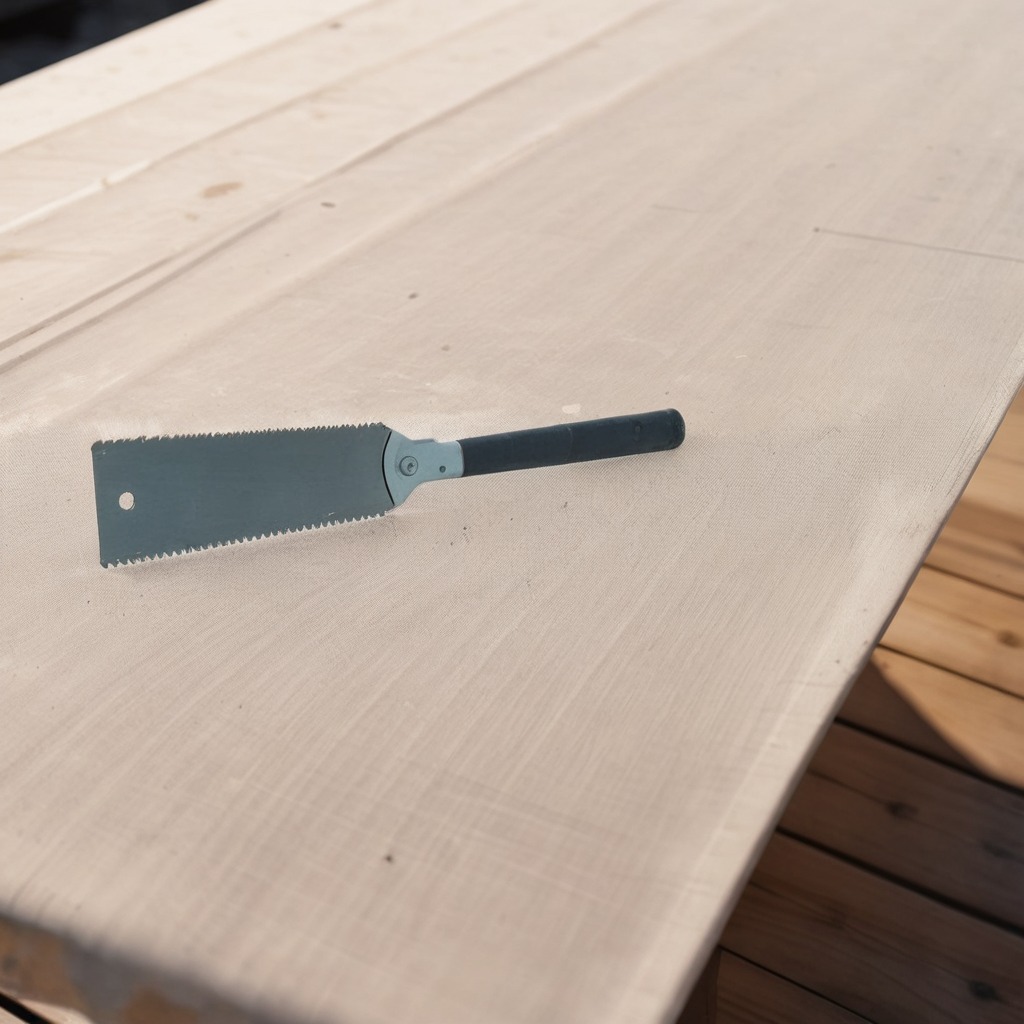
A metal saw lies on the wooden table.